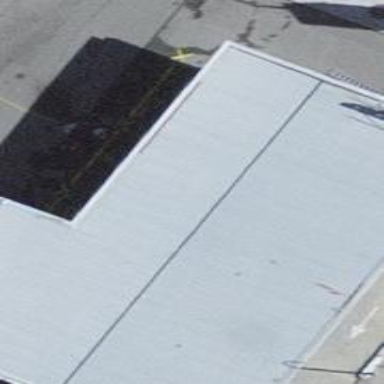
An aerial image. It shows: Fuel station located under roof.